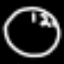
Label: clock